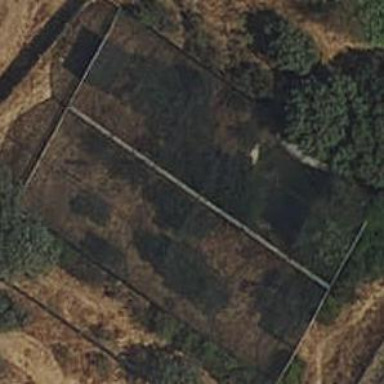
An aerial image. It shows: Greenhouse.